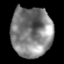
Tissue: lung
Cell type: Endothelial cells
Senescence score: 0.5876
Nuclear area (px): 2013
Mean DAPI intensity: 128.949